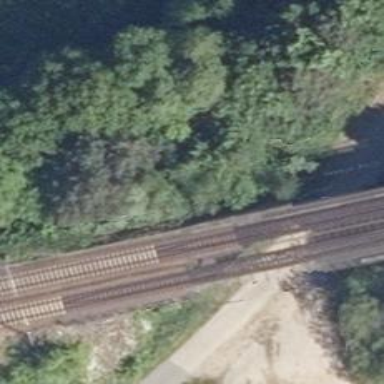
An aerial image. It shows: Bridge with electrified railway tracks featuring contact line.